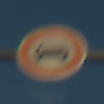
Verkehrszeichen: VerbotKraftwagen
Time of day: SunriseSunset
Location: Outdoor (RoadRail)
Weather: PartlyCloudy
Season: NotSpecified
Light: Natural